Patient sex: M
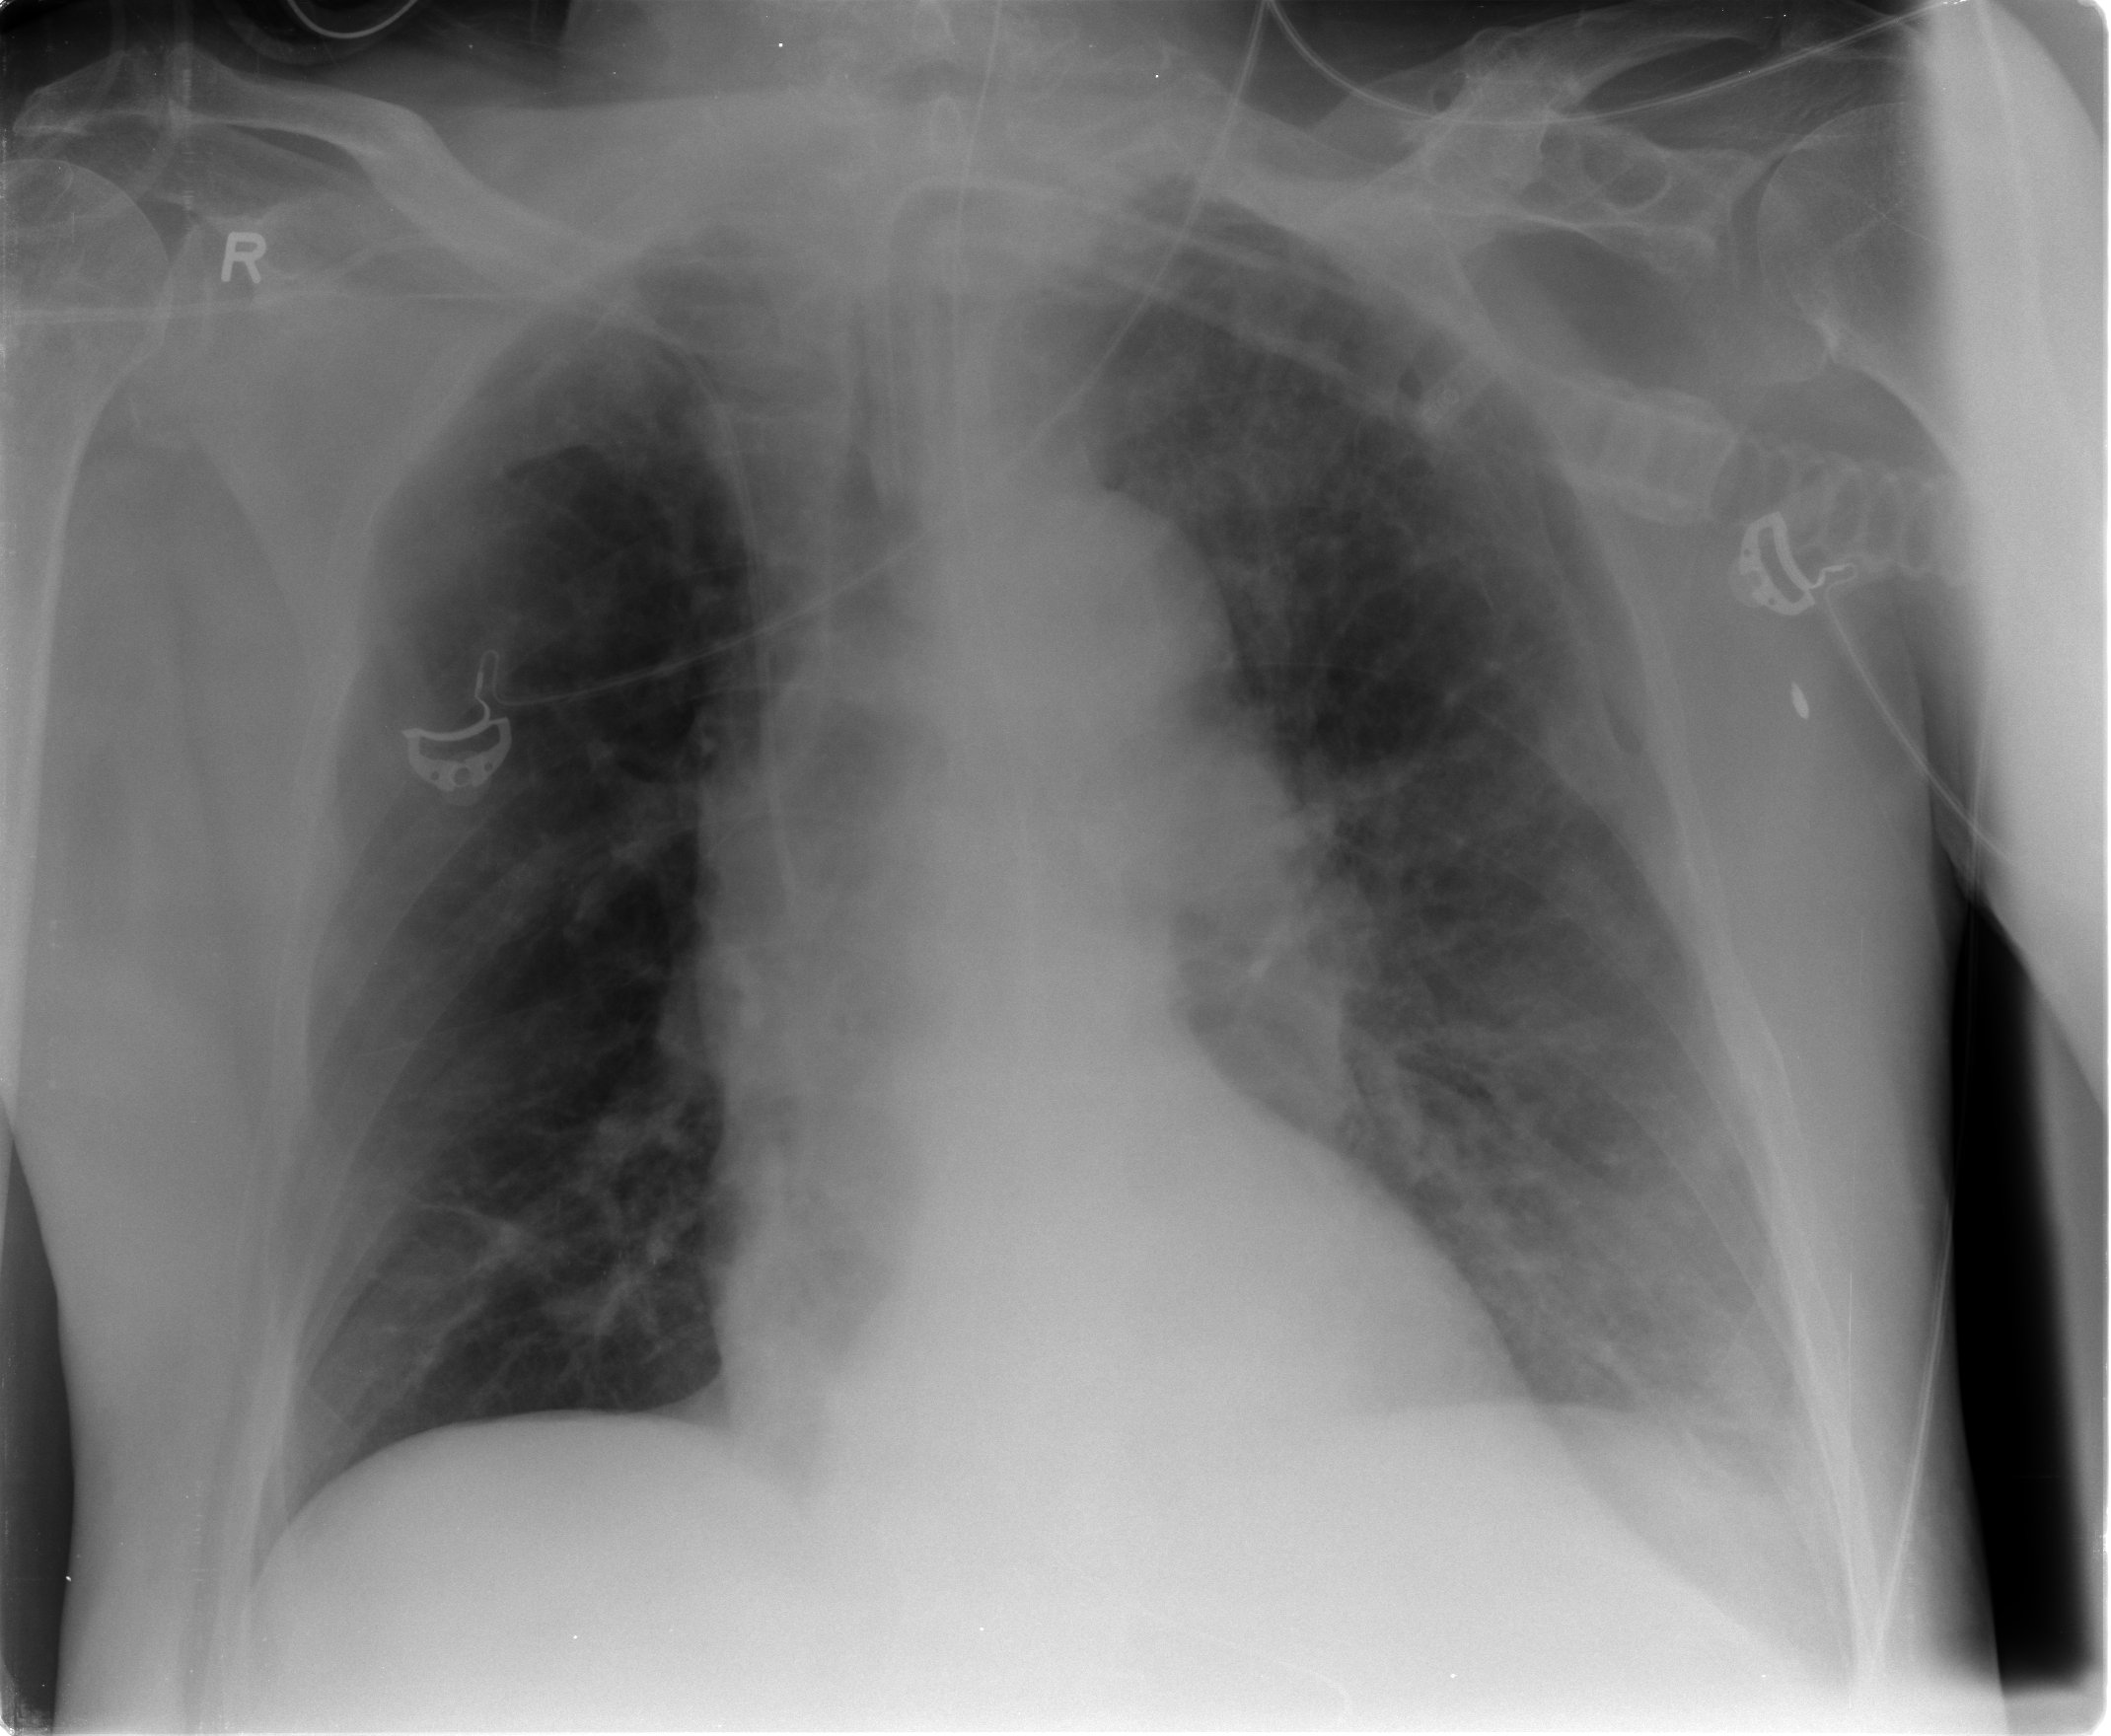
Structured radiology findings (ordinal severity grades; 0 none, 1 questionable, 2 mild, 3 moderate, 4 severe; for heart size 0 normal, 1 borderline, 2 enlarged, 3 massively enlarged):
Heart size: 0
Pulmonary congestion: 1
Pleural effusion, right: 0
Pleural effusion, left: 2
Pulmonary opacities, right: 0
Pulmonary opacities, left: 2
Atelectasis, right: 0
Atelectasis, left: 2